Question: I use 'ghci' in Linux when I try:
'''
minuscula :: Char -> Bool
'''
I get:
'''
Variable not in scope: minuscula :: Char -> Bool
enter code here
'''
Terminal Image:

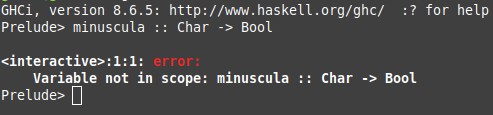
Answer: You need to add the implementation of 'minuscula', you can write a set of line by wrapping these between ':{' and ':}'. If you let Haskell only interpret that single line, it sees a signature, but without a definition how the 'minuscula' function is implemented. For example:
'''
Prelude> :{
Prelude| minuscula :: Char -> Bool
Prelude| minuscula 'A' = True
Prelude| minuscula _ = False
Prelude| :}
'''